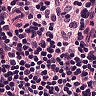
Metastatic tissue present: no